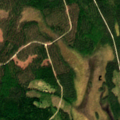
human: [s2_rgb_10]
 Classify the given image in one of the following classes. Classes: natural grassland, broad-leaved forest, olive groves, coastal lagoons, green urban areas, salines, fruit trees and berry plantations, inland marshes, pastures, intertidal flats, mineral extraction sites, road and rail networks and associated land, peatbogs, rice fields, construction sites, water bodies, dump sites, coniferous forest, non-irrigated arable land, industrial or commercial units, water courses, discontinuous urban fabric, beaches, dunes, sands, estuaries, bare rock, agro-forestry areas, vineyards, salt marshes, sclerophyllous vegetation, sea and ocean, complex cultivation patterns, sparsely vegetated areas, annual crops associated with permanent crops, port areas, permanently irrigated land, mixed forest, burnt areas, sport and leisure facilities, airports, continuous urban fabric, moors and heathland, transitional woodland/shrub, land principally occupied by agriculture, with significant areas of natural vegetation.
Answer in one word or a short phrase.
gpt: coniferous forest, mixed forest, peatbogs